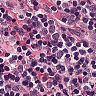
Metastatic tissue present: no